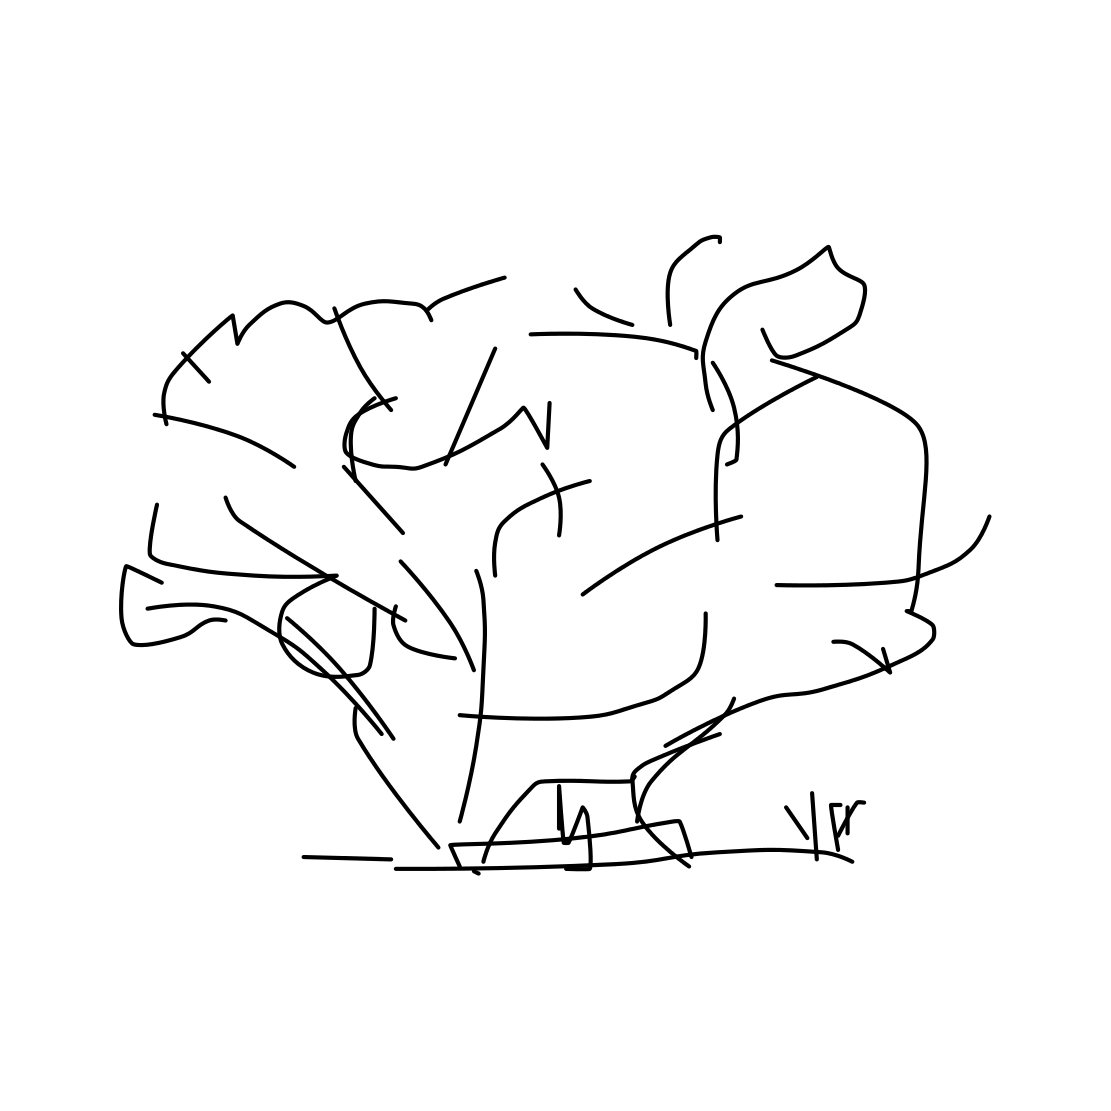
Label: bush